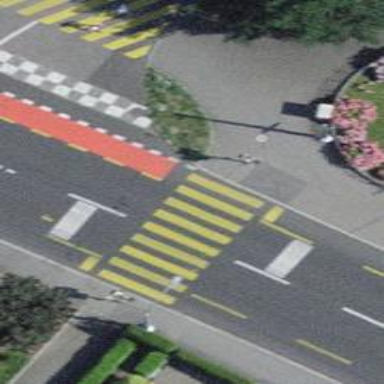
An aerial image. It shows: Footway with zebra crossing.